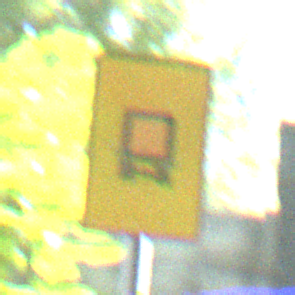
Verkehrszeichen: KennzeichnungspflichtigeFahrzeugeGefaehrlicheGueterOhnePfeilsymbol
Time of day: Midday
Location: Outdoor (Suburban)
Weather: Clear
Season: NotSpecified
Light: Natural